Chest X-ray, PA view. Patient: 74 years old, sex M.
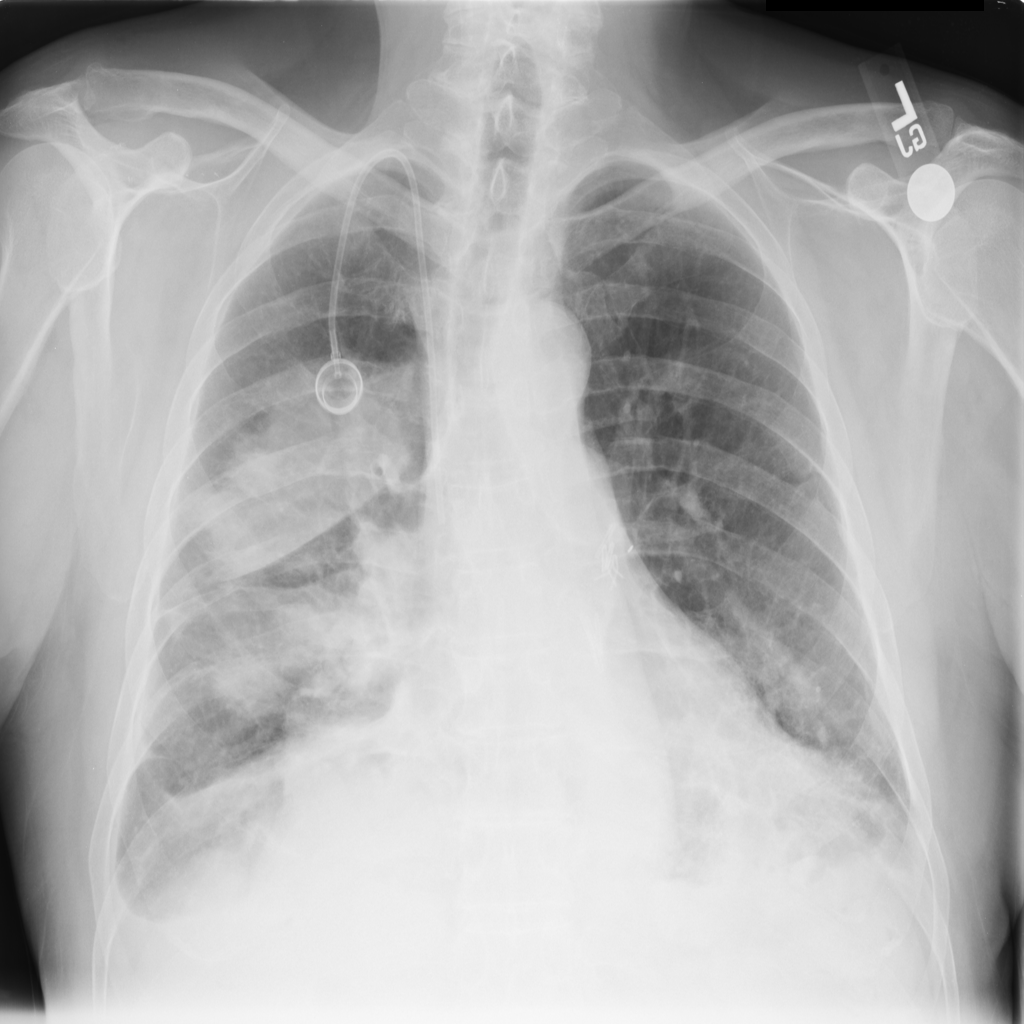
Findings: Effusion, Infiltration, Mass